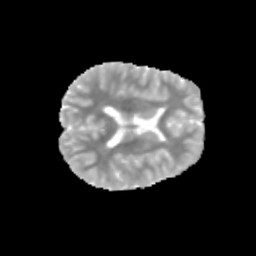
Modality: MD
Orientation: axial
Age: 12
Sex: male
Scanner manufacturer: siemens
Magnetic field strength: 3 T
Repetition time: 3.8 s
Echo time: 0.07 s